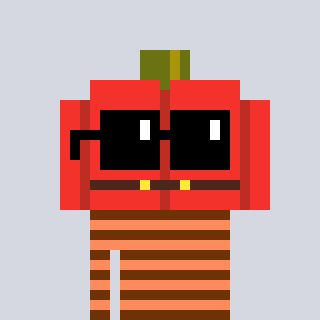
a pixel art character with square black sunglasses, a pumpkin-shaped head and a peachy-colored body on a cool background